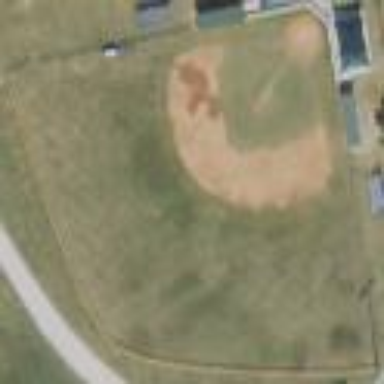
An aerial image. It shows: Baseball pitch for leisure and sports activities.